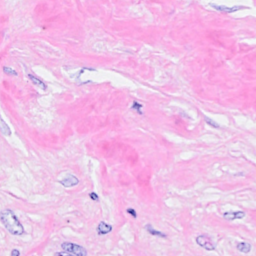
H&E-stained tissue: Breast